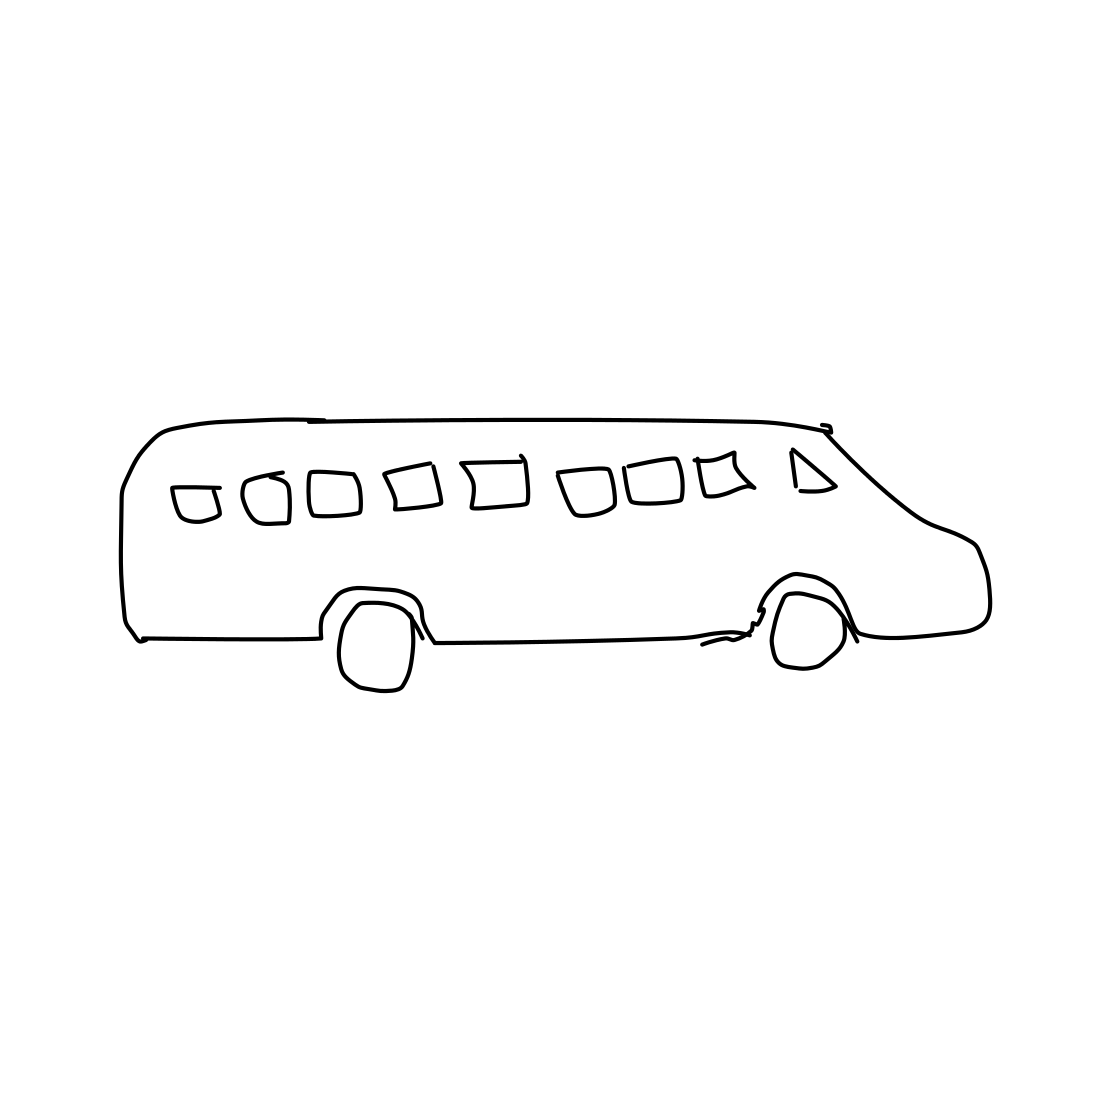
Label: bus